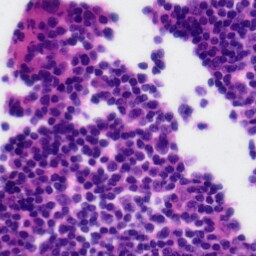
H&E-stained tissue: Tonsil